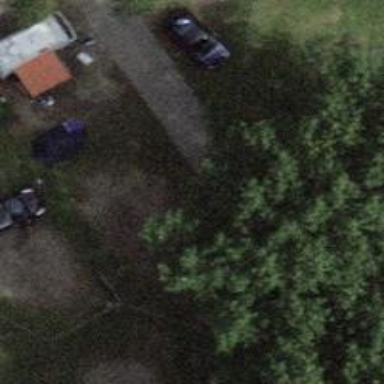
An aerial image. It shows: Camping pitch for tourists.